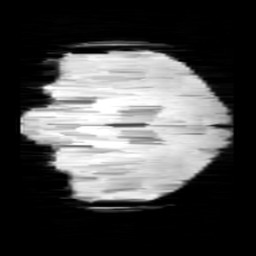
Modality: minIP
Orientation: coronal
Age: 12
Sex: male
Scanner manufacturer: siemens
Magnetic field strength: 3 T
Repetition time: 0.027 s
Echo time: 0.02 s